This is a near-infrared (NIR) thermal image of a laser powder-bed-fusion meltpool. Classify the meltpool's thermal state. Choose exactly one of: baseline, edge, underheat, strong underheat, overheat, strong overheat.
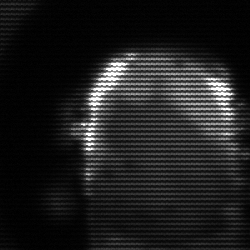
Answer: baseline